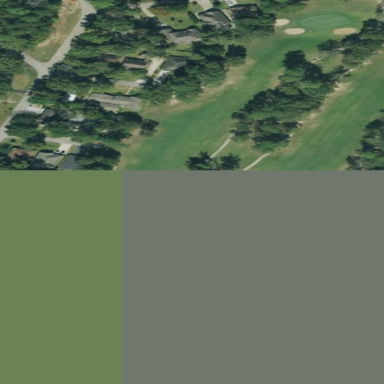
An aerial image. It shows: Area with grass used as rough in golf course.